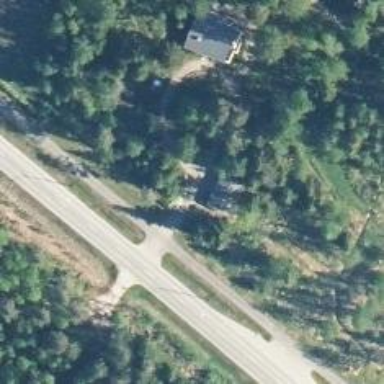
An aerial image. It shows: Driveway classified as service road with grade2 track type.